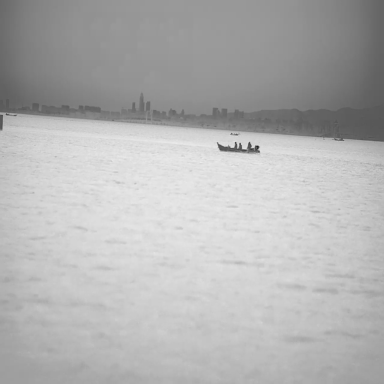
There are four bulk_carriers in the infrared image.